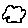
Label: cloud